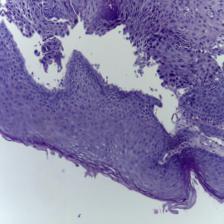
Diagnosis: OSCC